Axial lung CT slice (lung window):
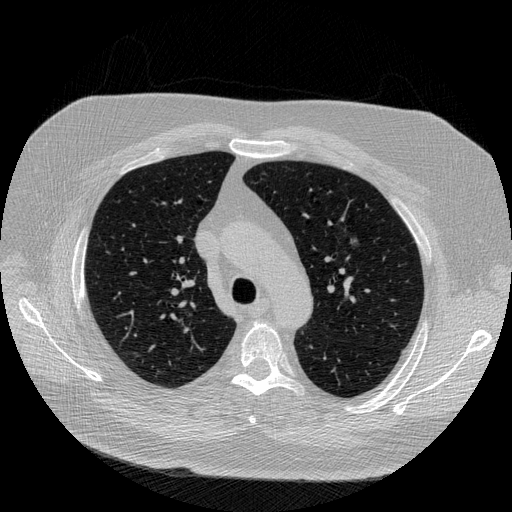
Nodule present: no